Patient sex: M
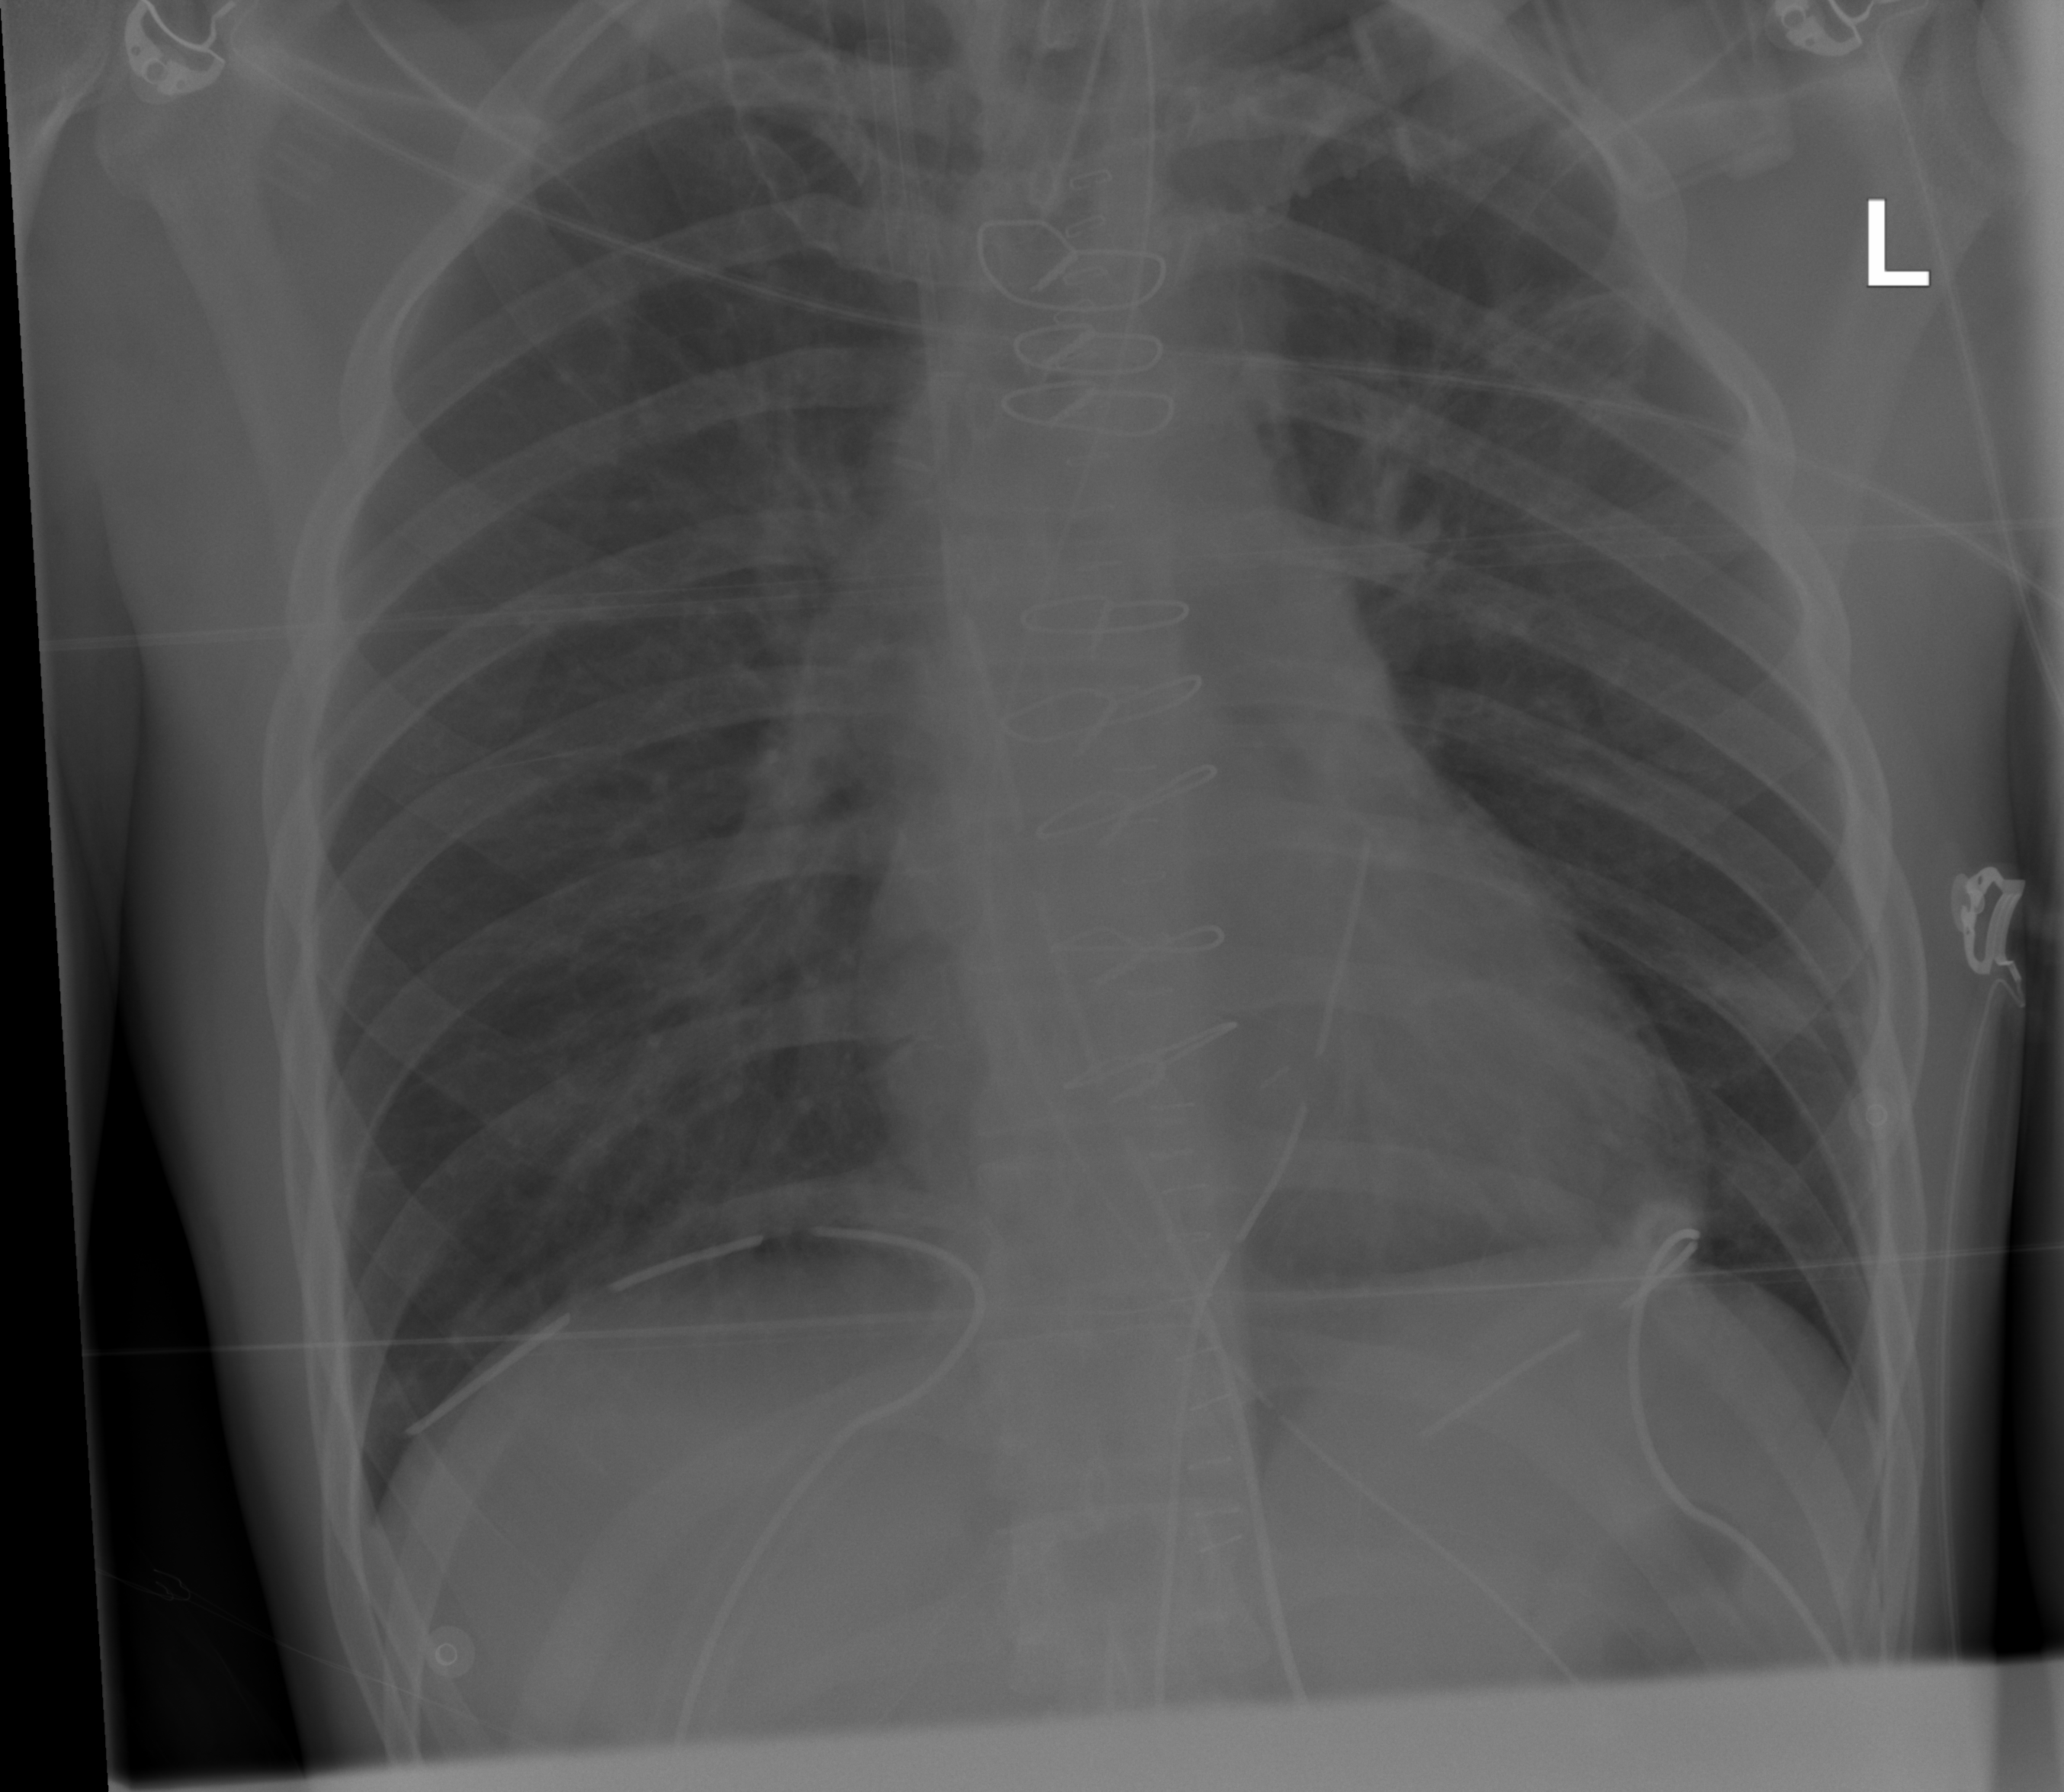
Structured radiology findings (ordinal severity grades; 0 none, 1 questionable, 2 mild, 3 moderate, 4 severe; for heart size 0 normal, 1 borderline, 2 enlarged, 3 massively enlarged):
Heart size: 0
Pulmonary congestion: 0
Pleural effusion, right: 0
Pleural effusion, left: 0
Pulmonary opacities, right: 0
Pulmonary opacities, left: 0
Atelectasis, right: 0
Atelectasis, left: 0